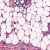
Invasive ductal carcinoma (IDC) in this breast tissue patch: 1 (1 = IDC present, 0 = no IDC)